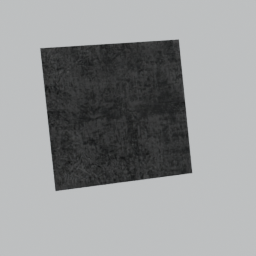
Label: decoration